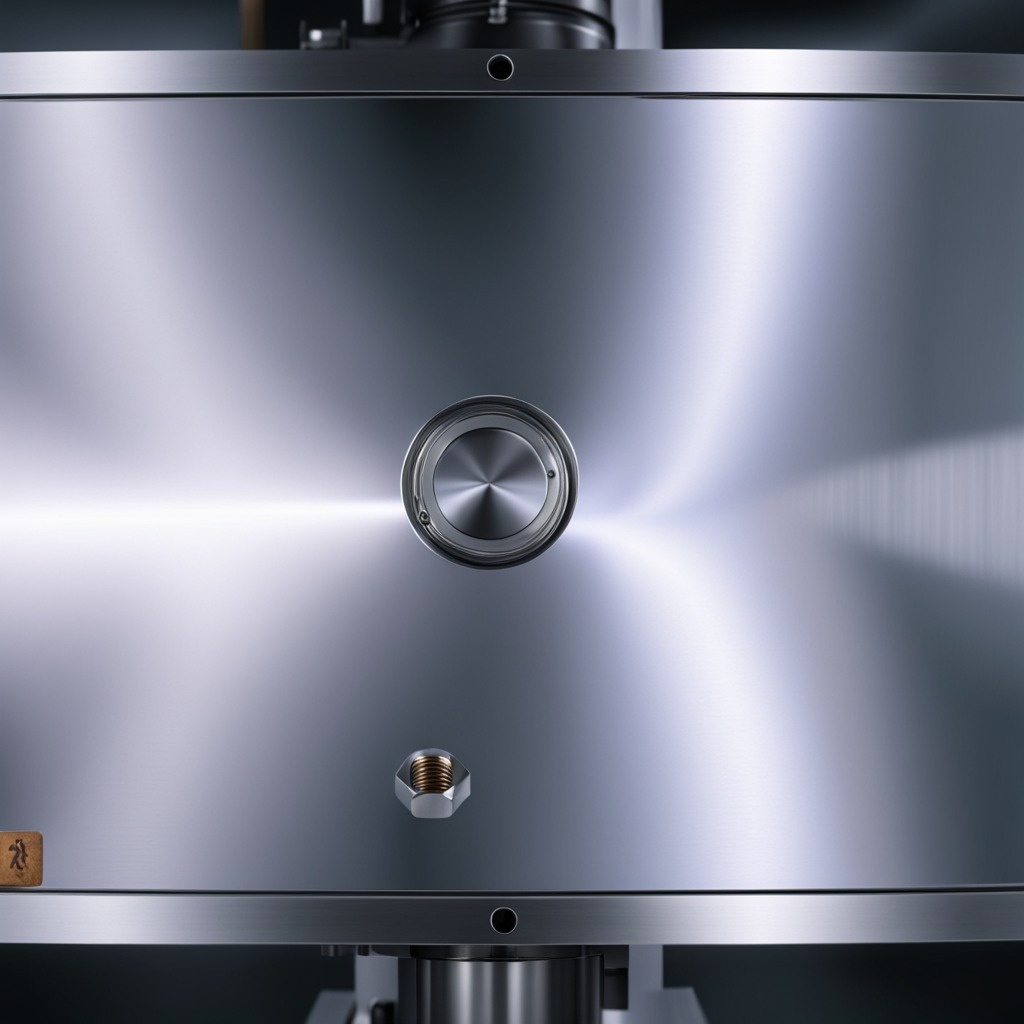
A metal nut is lying on a metal table in a machine shop under fluorescent lights.